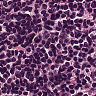
Metastatic tissue present: no